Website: ulta-beauty
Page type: billing-address
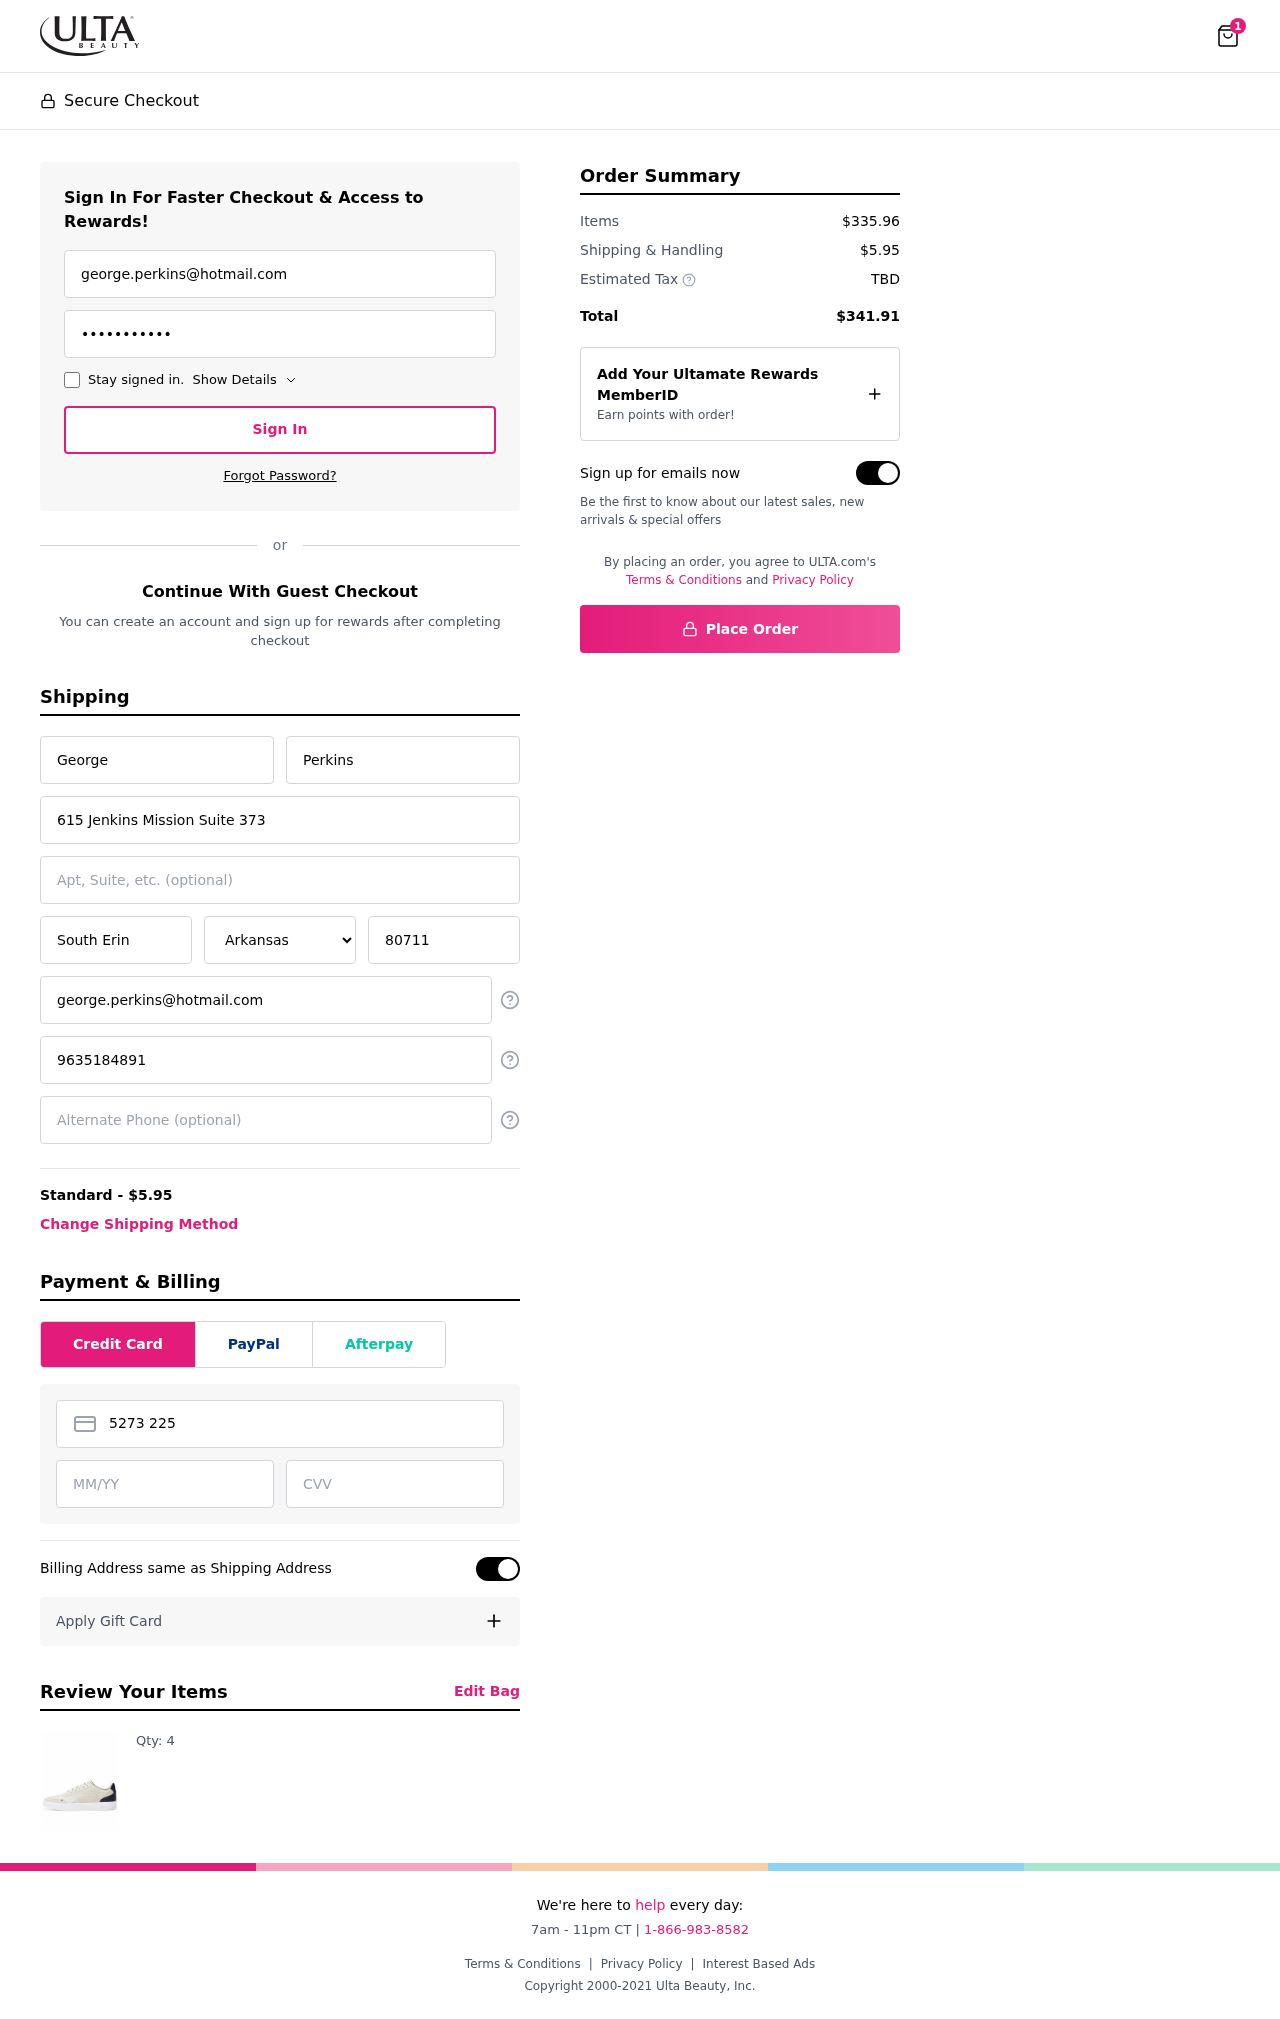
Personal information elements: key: PII_STATE
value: Arkansas
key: PII_EMAIL
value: george.perkins@hotmail.com
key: PII_FIRSTNAME
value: George
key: PII_LASTNAME
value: Perkins
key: PII_STREET
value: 615 Jenkins Mission Suite 373
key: PII_CITY
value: South Erin
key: PII_POSTCODE
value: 80711
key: PII_PHONE
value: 9635184891
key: PII_CARD_NUMBER
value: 5273 2251 1862 7209
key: PII_CARD_EXPIRY
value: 06/26
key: PII_CARD_CVV
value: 282
Product elements: key: PRODUCT1_QUANTITY
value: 4
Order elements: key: ORDER_NUM_ITEMS
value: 1
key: ORDER_SHIPPING_COST
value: $5.95
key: ORDER_SUBTOTAL
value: $335.96
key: ORDER_TOTAL
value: $341.91